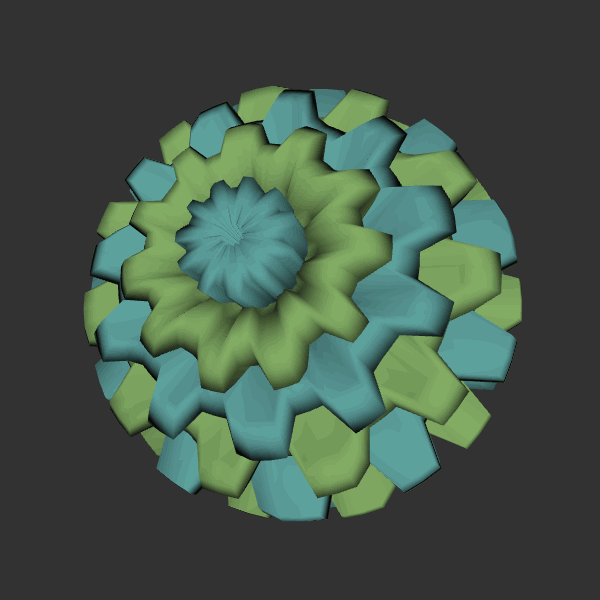
Background: dark